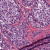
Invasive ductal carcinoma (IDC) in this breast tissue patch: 0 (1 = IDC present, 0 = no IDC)